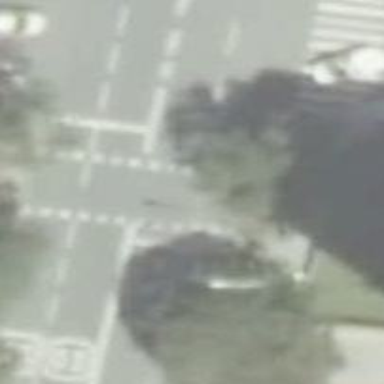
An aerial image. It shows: Road crossing with traffic signals.